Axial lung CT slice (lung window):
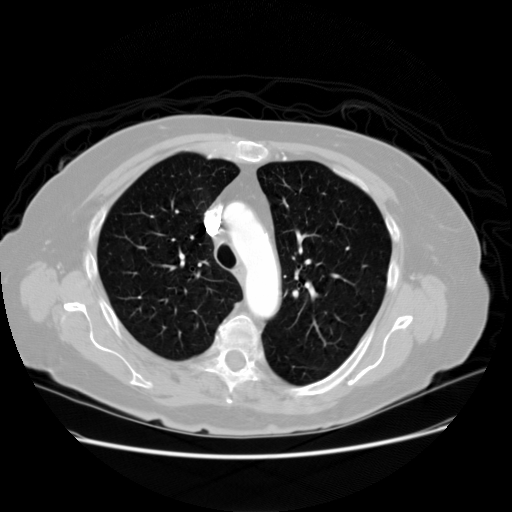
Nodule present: no